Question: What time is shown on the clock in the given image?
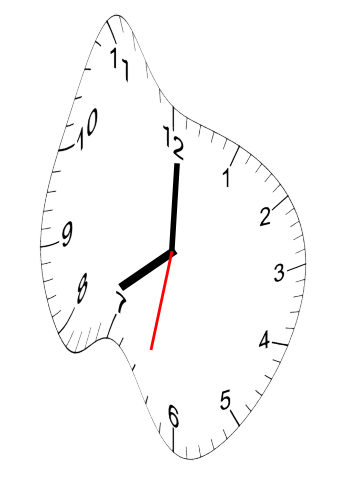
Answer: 08:00:32